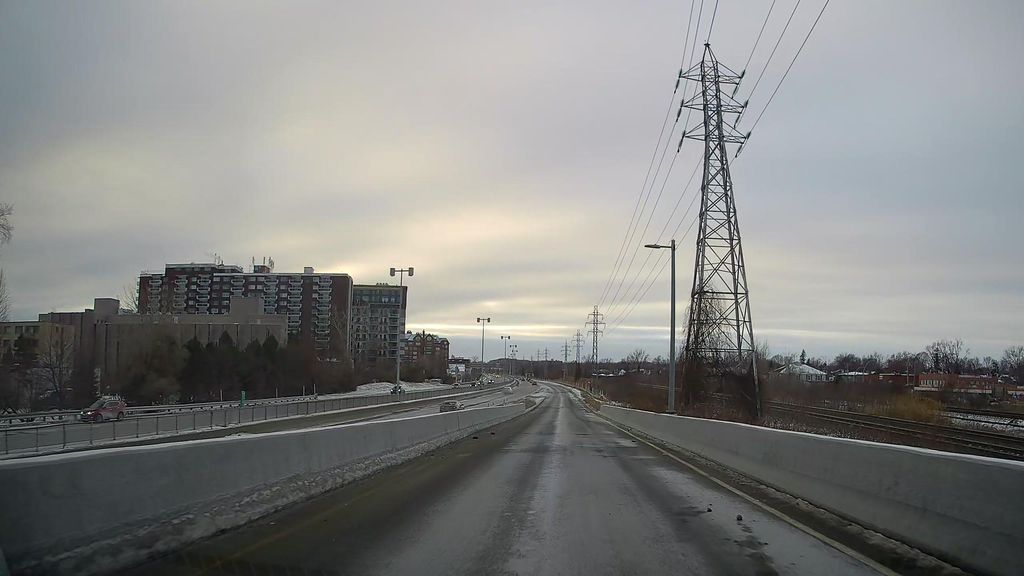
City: montreal